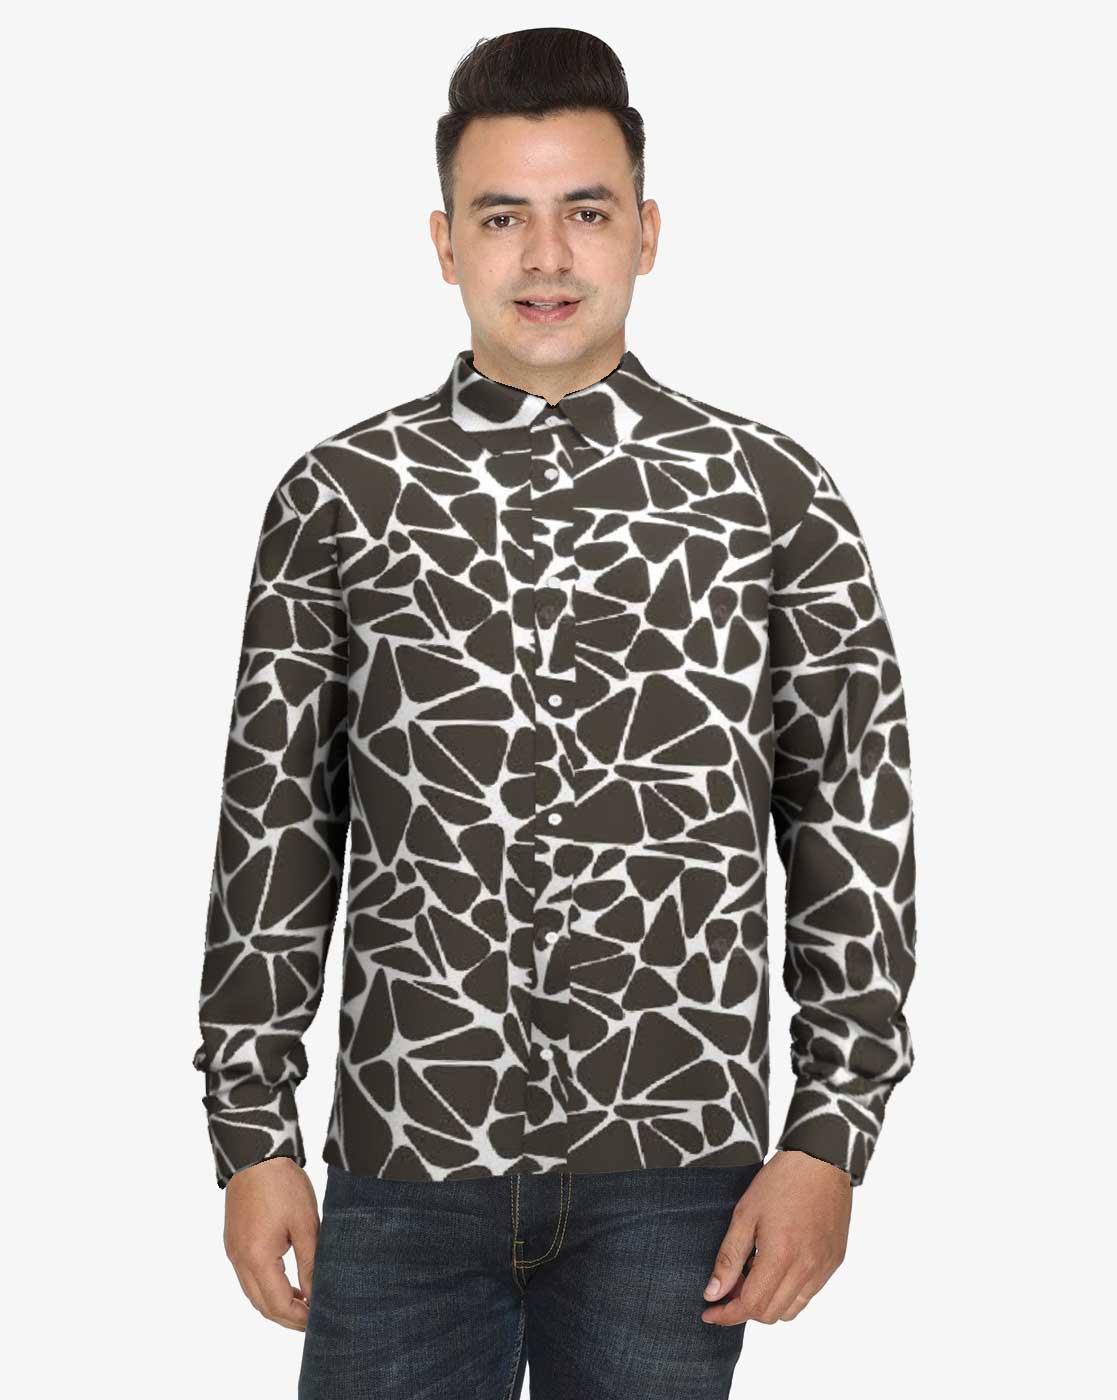
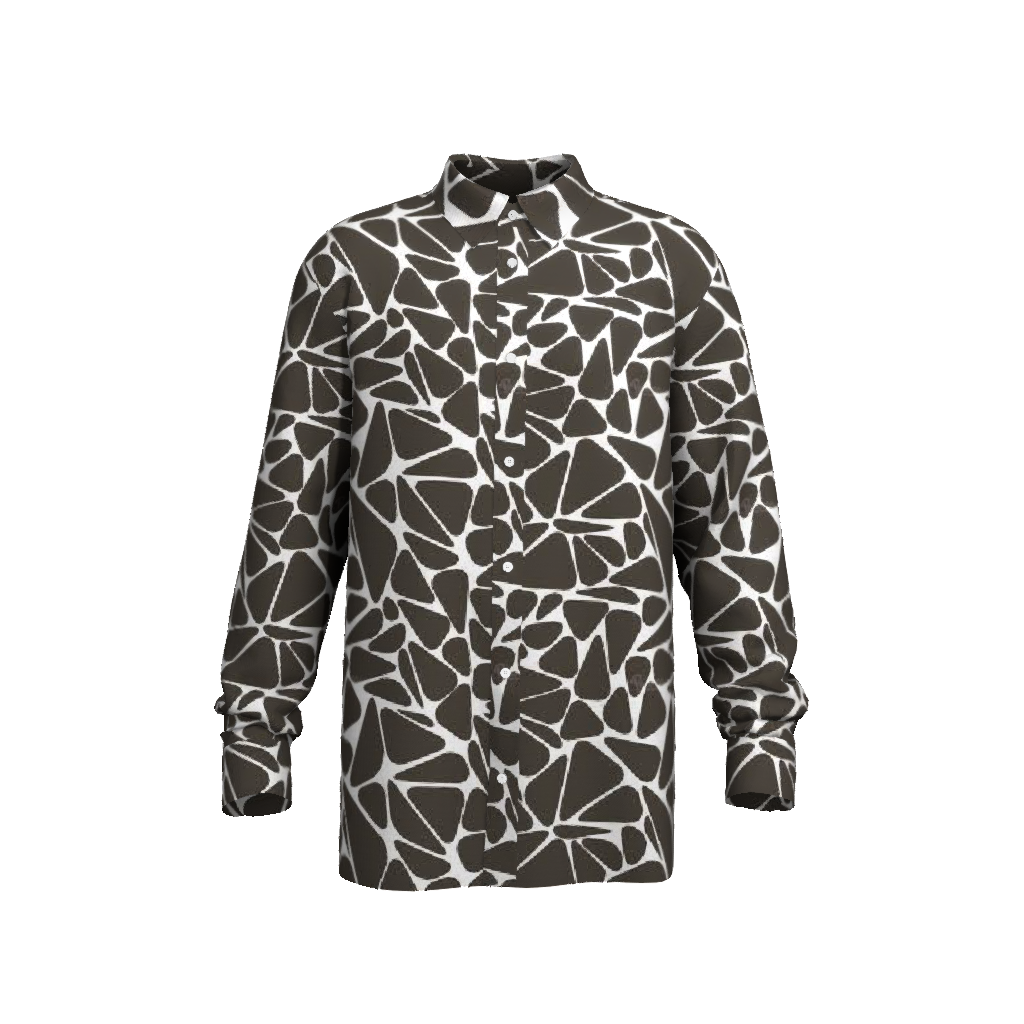
Clothing description: black white print cotton sweater